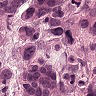
Metastatic tissue present: yes